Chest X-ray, AP view. Patient: 33 years old, sex M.
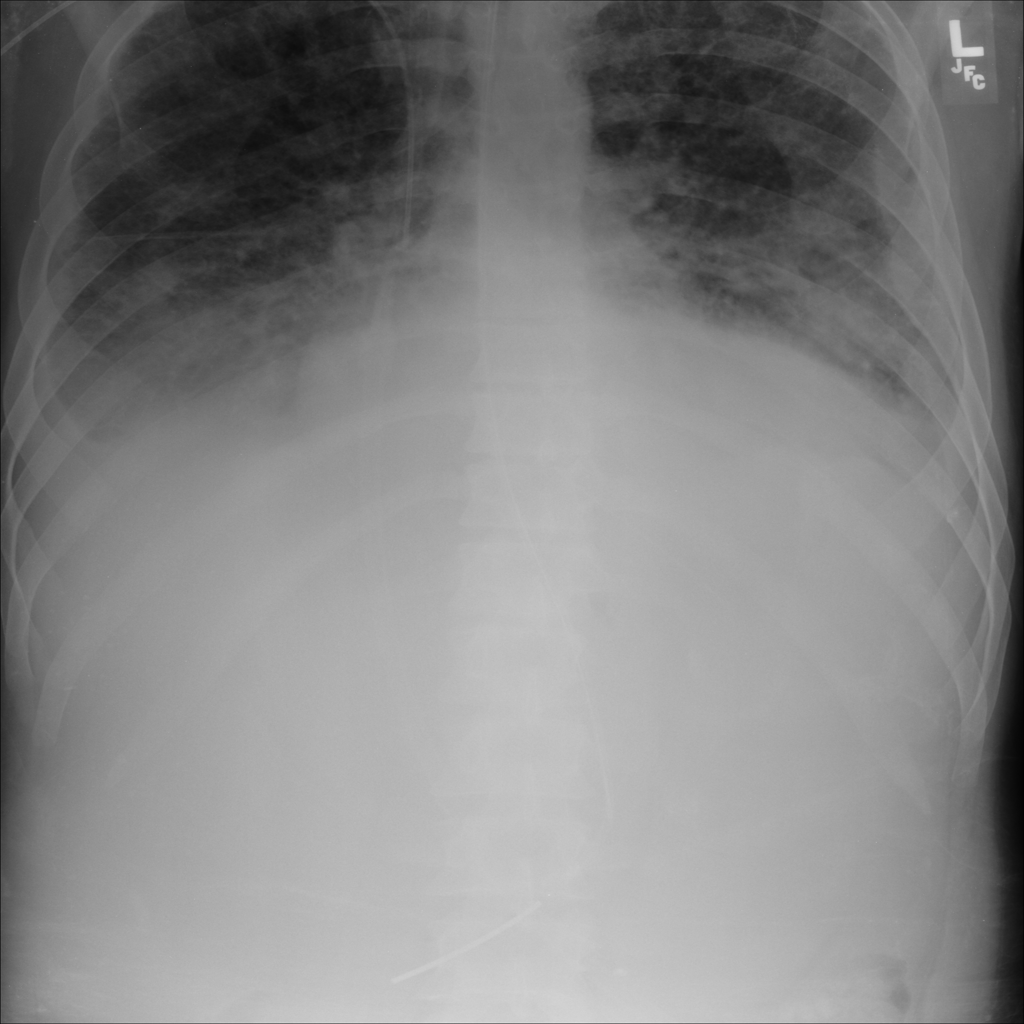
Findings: Effusion, Infiltration, Nodule